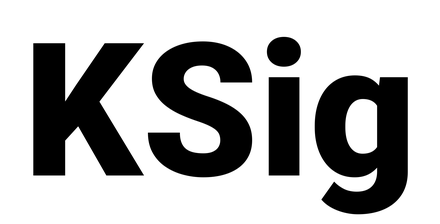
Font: Roboto_Black